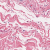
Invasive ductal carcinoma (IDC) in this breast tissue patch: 0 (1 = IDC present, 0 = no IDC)